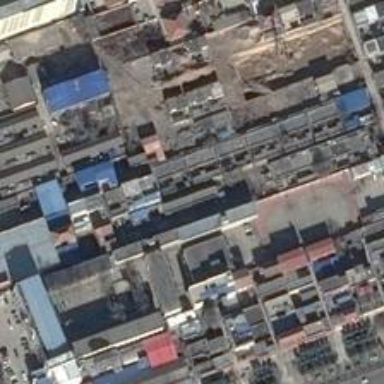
Mess-distributed houses, playground, somee trees make up of a block near the street .